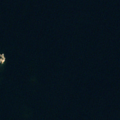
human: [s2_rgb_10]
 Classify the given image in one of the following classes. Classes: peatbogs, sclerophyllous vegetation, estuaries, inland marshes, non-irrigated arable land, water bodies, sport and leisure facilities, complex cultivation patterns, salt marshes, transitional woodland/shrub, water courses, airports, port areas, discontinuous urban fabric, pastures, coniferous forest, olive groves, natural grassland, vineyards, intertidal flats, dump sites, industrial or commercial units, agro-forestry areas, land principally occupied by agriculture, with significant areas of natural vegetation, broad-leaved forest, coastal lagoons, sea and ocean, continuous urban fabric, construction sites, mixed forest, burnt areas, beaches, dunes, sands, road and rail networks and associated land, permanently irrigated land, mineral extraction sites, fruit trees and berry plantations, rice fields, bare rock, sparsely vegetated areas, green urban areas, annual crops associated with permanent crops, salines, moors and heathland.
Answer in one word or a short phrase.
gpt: sea and ocean